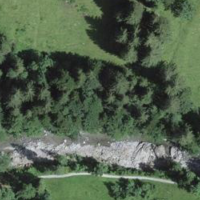
EUNIS habitat code: 25
Species observed at this site:
Geum rivale